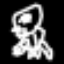
Label: frog